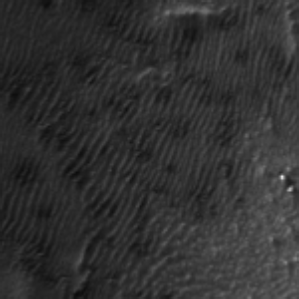
Label: frost